Aerial crown-view tile of a tropical tree (Barro Colorado Island, Panama), acquired 20250715:
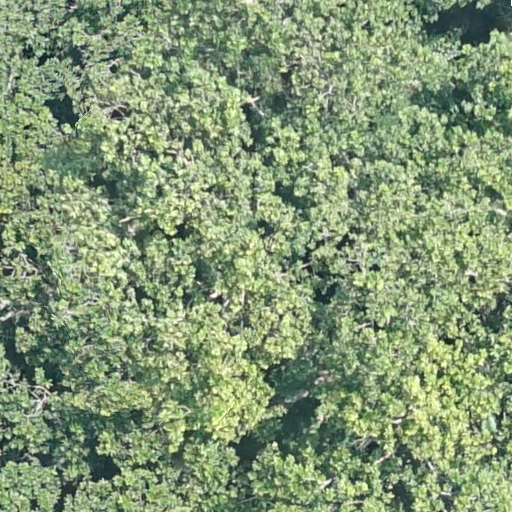
Species: Anacardium excelsum
GBIF accepted scientific name: Anacardium excelsum
Crown area: 967.114 m²